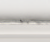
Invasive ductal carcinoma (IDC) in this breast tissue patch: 0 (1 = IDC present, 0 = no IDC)